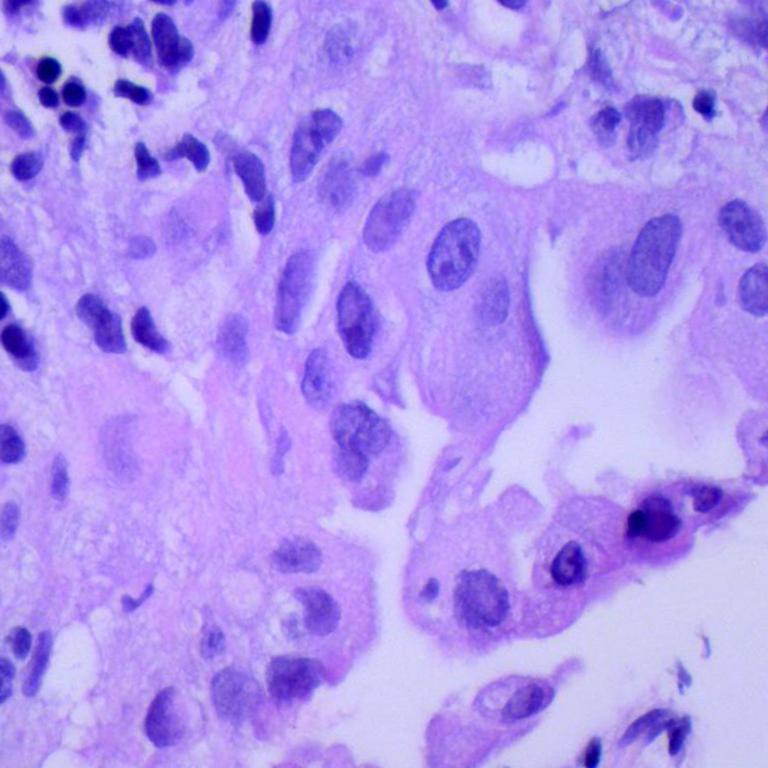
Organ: lung
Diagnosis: adenocarcinomas